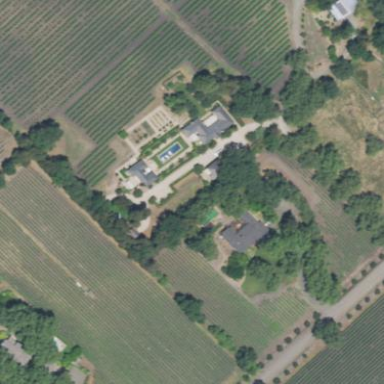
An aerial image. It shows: Vineyard with wine grapes as the crop.